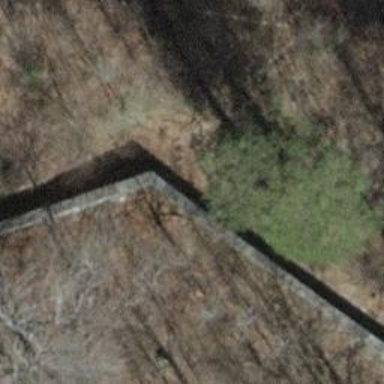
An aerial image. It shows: Castle wall serving as city barrier.